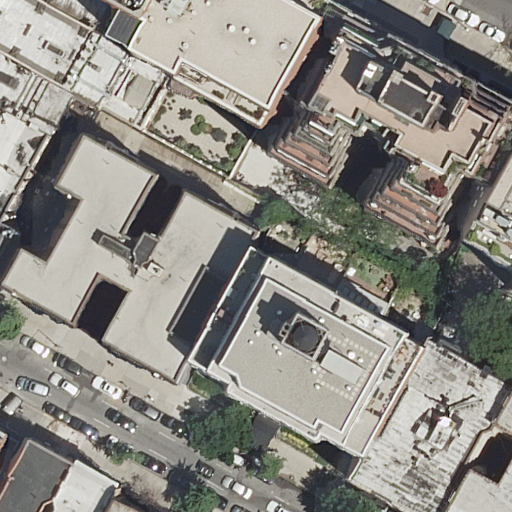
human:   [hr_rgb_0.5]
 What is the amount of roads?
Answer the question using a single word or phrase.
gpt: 2

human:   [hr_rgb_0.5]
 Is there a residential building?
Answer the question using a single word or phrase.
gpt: yes

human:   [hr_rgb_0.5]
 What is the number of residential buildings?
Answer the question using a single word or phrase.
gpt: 17

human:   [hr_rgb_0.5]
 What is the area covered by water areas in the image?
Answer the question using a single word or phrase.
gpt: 0m2

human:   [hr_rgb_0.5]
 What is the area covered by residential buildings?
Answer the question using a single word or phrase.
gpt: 5840m2

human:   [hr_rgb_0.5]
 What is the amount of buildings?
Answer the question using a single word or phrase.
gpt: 17

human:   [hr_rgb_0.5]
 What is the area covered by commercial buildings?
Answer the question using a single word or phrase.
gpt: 0m2

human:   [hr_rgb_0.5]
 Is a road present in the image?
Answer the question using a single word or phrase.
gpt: yes

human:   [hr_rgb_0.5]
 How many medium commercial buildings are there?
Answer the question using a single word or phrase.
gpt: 0

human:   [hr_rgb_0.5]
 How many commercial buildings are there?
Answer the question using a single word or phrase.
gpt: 0

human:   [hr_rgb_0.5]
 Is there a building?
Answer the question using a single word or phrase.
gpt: yes

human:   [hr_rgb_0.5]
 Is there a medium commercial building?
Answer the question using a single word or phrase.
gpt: no

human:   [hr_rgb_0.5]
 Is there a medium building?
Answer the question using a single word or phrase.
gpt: yes

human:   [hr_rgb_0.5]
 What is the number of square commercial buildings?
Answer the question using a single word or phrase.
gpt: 0

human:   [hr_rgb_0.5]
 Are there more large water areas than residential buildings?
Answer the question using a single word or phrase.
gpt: no

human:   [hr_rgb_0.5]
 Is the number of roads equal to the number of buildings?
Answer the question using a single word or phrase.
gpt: no

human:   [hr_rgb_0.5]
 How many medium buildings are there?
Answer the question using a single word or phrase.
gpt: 4

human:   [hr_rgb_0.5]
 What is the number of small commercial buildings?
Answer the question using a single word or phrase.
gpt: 0

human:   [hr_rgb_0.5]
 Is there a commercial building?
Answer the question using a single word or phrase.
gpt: no

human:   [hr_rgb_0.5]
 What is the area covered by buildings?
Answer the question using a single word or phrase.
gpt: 5840m2

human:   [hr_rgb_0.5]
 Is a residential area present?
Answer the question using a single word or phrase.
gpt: no

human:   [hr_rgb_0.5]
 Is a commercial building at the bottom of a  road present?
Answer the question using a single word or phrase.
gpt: no

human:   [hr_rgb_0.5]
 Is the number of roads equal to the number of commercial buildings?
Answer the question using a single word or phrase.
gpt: no

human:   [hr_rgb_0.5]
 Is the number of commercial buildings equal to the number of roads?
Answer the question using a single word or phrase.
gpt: no

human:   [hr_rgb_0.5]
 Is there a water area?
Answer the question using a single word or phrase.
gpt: no

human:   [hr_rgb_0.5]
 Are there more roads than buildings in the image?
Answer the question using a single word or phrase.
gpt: no

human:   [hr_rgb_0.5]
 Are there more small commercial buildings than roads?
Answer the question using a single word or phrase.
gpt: no

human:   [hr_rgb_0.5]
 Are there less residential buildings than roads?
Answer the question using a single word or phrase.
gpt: no

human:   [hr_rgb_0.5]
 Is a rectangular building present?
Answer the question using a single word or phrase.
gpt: yes

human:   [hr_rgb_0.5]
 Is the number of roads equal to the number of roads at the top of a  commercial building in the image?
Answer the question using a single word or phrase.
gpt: no

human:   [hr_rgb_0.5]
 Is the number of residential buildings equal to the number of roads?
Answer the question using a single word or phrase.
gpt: no

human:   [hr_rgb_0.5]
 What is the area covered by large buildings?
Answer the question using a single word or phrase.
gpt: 4636m2

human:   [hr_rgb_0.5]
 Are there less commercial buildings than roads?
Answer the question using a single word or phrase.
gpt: yes

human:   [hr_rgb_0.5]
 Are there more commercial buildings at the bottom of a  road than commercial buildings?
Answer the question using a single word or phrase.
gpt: no

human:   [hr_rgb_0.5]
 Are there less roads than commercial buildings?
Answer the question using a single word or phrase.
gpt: no

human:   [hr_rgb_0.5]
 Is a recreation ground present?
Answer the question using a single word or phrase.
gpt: no

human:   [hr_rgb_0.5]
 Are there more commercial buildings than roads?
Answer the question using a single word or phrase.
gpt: no

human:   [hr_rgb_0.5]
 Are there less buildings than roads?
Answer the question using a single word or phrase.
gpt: no

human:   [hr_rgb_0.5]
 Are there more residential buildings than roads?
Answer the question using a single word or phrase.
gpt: yes

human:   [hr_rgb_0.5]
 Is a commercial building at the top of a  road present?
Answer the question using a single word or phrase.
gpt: no

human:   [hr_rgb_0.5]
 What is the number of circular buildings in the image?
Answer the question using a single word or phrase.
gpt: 0

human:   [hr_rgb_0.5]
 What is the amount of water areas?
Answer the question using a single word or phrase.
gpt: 0

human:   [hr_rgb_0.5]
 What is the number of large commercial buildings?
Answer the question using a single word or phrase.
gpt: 0

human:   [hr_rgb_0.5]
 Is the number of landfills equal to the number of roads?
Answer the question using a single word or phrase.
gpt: no

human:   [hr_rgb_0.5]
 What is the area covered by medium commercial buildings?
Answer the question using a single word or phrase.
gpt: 0m2

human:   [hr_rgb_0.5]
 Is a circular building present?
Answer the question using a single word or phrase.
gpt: no

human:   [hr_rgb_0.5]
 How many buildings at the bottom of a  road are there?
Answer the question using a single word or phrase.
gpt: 13

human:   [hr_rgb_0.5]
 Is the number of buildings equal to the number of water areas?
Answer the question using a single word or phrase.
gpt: no

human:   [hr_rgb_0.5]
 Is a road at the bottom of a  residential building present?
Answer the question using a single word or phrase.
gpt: yes

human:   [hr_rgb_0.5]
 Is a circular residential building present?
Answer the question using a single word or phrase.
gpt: no

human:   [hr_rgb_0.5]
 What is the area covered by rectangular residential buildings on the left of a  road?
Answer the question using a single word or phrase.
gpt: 374m2

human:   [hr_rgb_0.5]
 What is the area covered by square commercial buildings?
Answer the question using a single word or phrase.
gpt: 0m2

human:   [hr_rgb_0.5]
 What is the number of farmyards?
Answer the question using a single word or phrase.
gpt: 0

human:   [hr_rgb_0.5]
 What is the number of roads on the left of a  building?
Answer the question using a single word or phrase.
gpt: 1

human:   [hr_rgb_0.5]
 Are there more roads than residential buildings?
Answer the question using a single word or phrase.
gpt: no

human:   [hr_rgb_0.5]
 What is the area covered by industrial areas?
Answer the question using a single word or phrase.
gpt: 0m2

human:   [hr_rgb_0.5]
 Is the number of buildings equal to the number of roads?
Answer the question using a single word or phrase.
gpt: no

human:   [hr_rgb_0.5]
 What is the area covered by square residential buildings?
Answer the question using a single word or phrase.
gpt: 0m2

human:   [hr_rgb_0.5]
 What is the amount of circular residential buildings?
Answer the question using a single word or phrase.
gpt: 0

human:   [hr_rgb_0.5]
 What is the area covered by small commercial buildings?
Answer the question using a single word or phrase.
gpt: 0m2

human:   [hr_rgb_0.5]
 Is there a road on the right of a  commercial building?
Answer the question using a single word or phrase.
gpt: no

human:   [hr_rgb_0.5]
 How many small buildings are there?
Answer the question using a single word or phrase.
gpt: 8

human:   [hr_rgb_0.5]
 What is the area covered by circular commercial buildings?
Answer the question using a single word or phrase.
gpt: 0m2

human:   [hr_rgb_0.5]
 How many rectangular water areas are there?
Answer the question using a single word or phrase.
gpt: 0